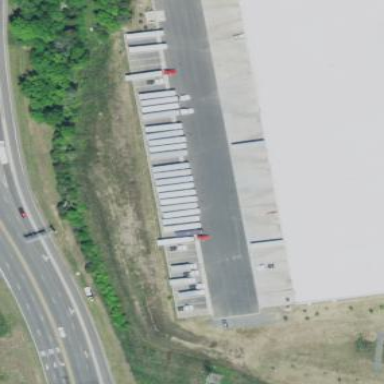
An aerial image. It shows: Warehouse building.